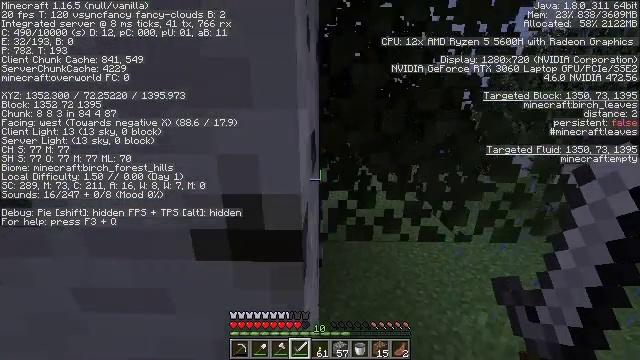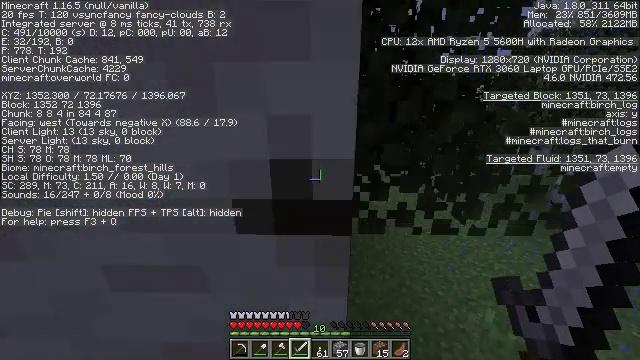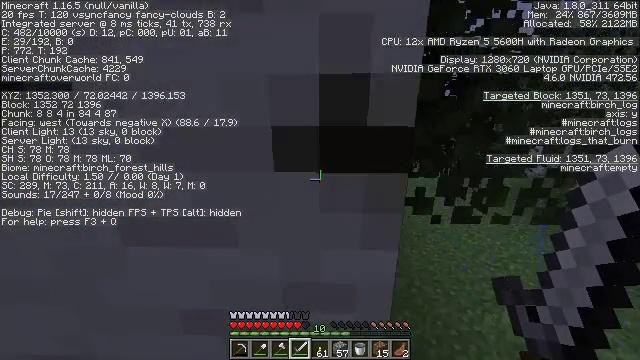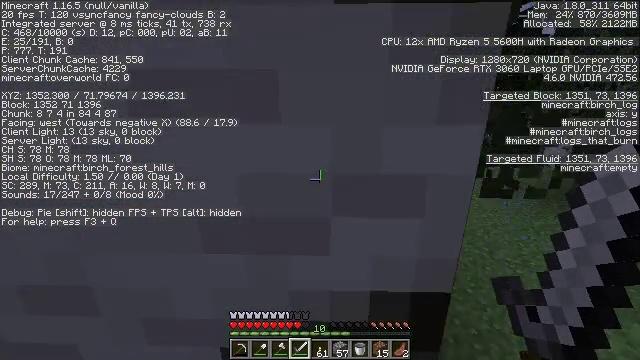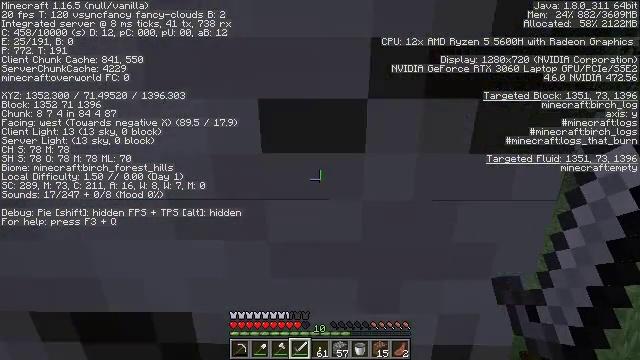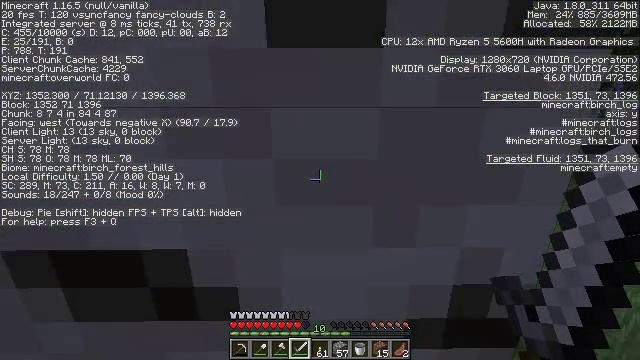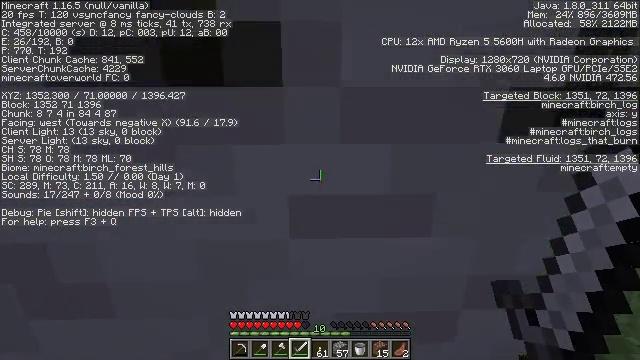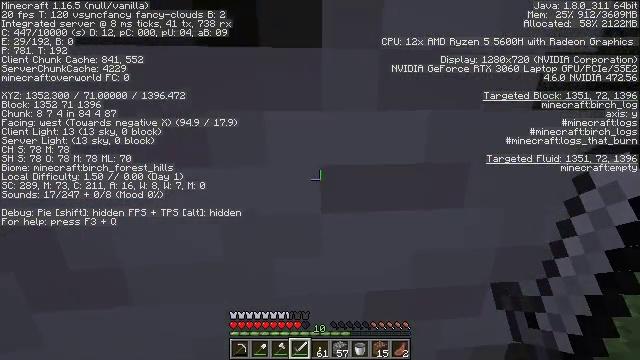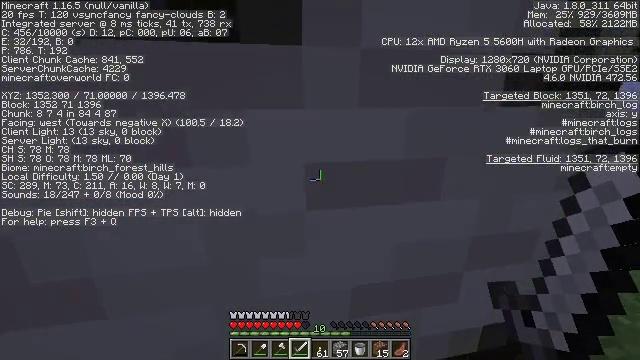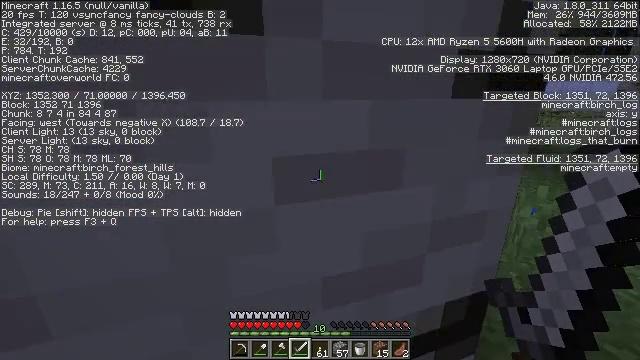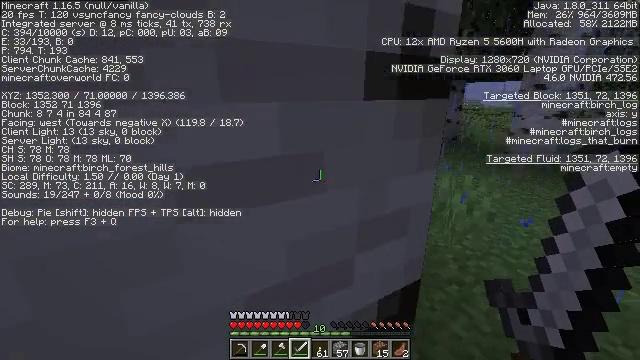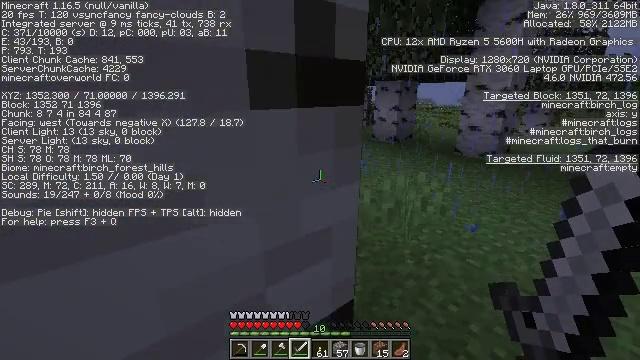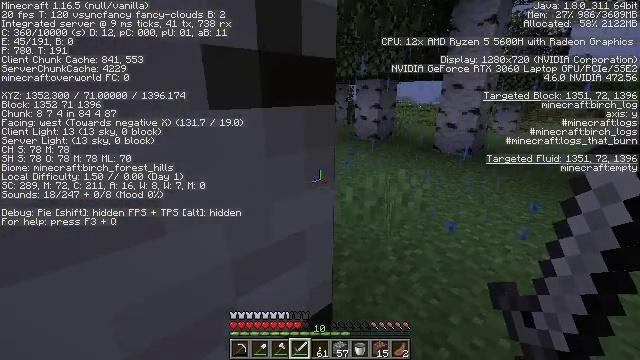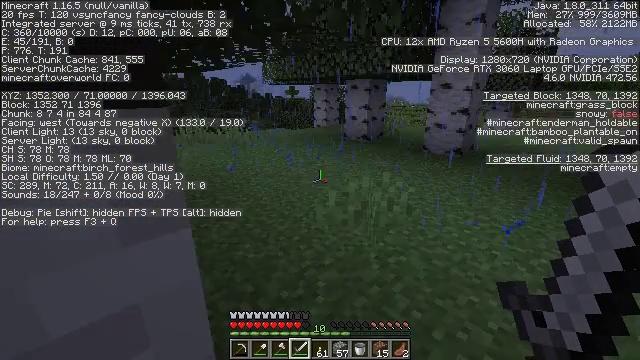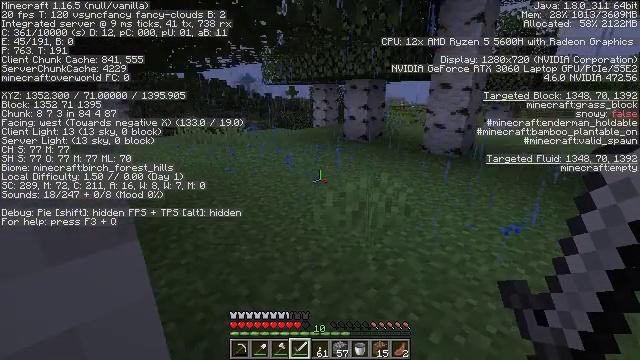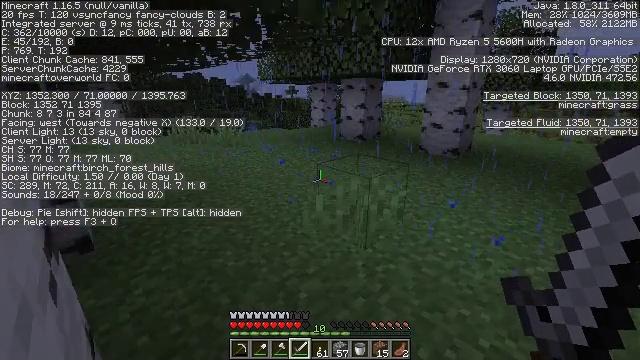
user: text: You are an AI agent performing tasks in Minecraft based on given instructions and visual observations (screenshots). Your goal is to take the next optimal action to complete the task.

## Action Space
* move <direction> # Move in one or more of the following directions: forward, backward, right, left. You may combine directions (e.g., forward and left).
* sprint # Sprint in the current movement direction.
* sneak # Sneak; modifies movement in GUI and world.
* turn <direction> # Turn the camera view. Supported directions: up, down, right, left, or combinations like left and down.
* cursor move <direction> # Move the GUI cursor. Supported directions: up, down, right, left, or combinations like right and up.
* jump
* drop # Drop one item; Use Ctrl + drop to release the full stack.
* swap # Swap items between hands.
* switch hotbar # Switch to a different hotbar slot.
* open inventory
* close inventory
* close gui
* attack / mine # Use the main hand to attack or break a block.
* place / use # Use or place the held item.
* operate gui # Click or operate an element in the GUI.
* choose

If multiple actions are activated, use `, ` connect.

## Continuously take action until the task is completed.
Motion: motion action
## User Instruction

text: Harvest birch leaves for decorations.
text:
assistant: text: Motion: move forward, sprint, jump
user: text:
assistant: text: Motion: move forward, sprint, jump
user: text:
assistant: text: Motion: move forward, sprint, jump
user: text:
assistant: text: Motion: move forward, sprint, jump
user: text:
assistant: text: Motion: move forward, sprint, turn right
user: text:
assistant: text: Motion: move forward, sprint
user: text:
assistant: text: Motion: move forward, sprint, turn right
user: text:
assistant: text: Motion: move forward, sprint, turn right
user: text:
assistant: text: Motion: move forward, sprint, turn right
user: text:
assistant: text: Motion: move forward, sprint, turn right
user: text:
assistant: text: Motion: move forward, sprint, turn right
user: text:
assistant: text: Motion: move forward, sprint, turn right
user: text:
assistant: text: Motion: move forward, sprint, turn right
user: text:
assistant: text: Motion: move forward, sprint
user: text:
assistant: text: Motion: move forward, sprint
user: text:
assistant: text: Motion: move forward, sprint
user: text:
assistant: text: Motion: move forward, sprint
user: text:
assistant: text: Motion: move forward, sprint
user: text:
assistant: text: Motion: move forward, sprint
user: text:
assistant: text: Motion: move forward, sprint
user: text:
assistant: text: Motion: move forward, sprint, turn left
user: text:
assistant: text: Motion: move forward, sprint, turn left
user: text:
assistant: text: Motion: move forward, sprint, turn left
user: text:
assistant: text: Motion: move forward, sprint, turn left
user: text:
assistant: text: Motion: move forward, sprint, turn left
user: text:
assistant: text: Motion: move forward, sprint, turn left
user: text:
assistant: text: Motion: move forward, sprint, turn left
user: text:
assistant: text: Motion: move forward, sprint, turn left
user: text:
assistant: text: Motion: move forward, sprint, turn left
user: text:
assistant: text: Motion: move forward, sprint, turn left